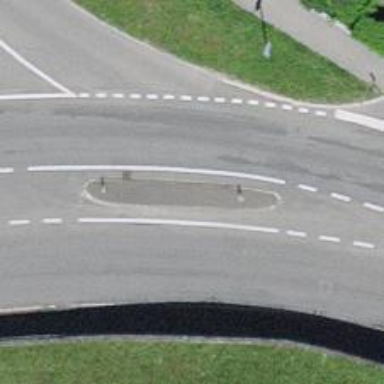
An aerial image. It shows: Traffic calming island.